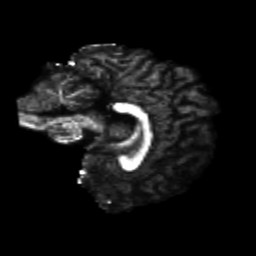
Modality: FA
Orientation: sagittal
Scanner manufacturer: siemens
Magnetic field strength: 3 T
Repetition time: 4.16 s
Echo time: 0.0806 s